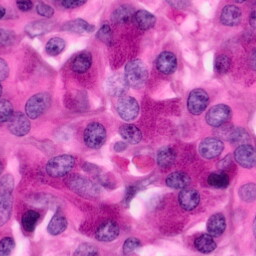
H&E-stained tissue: Pancreatic